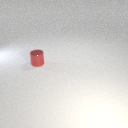
small red metal cylinder